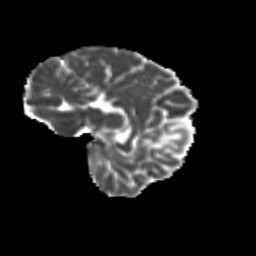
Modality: MD
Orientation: sagittal
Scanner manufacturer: siemens
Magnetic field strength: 3 T
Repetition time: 9.2 s
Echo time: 0.084 s